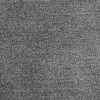
Atmospheric dust classification: dusty